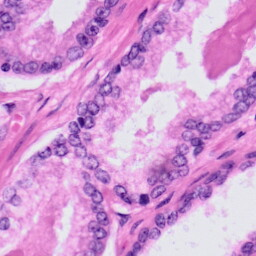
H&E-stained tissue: Prostate